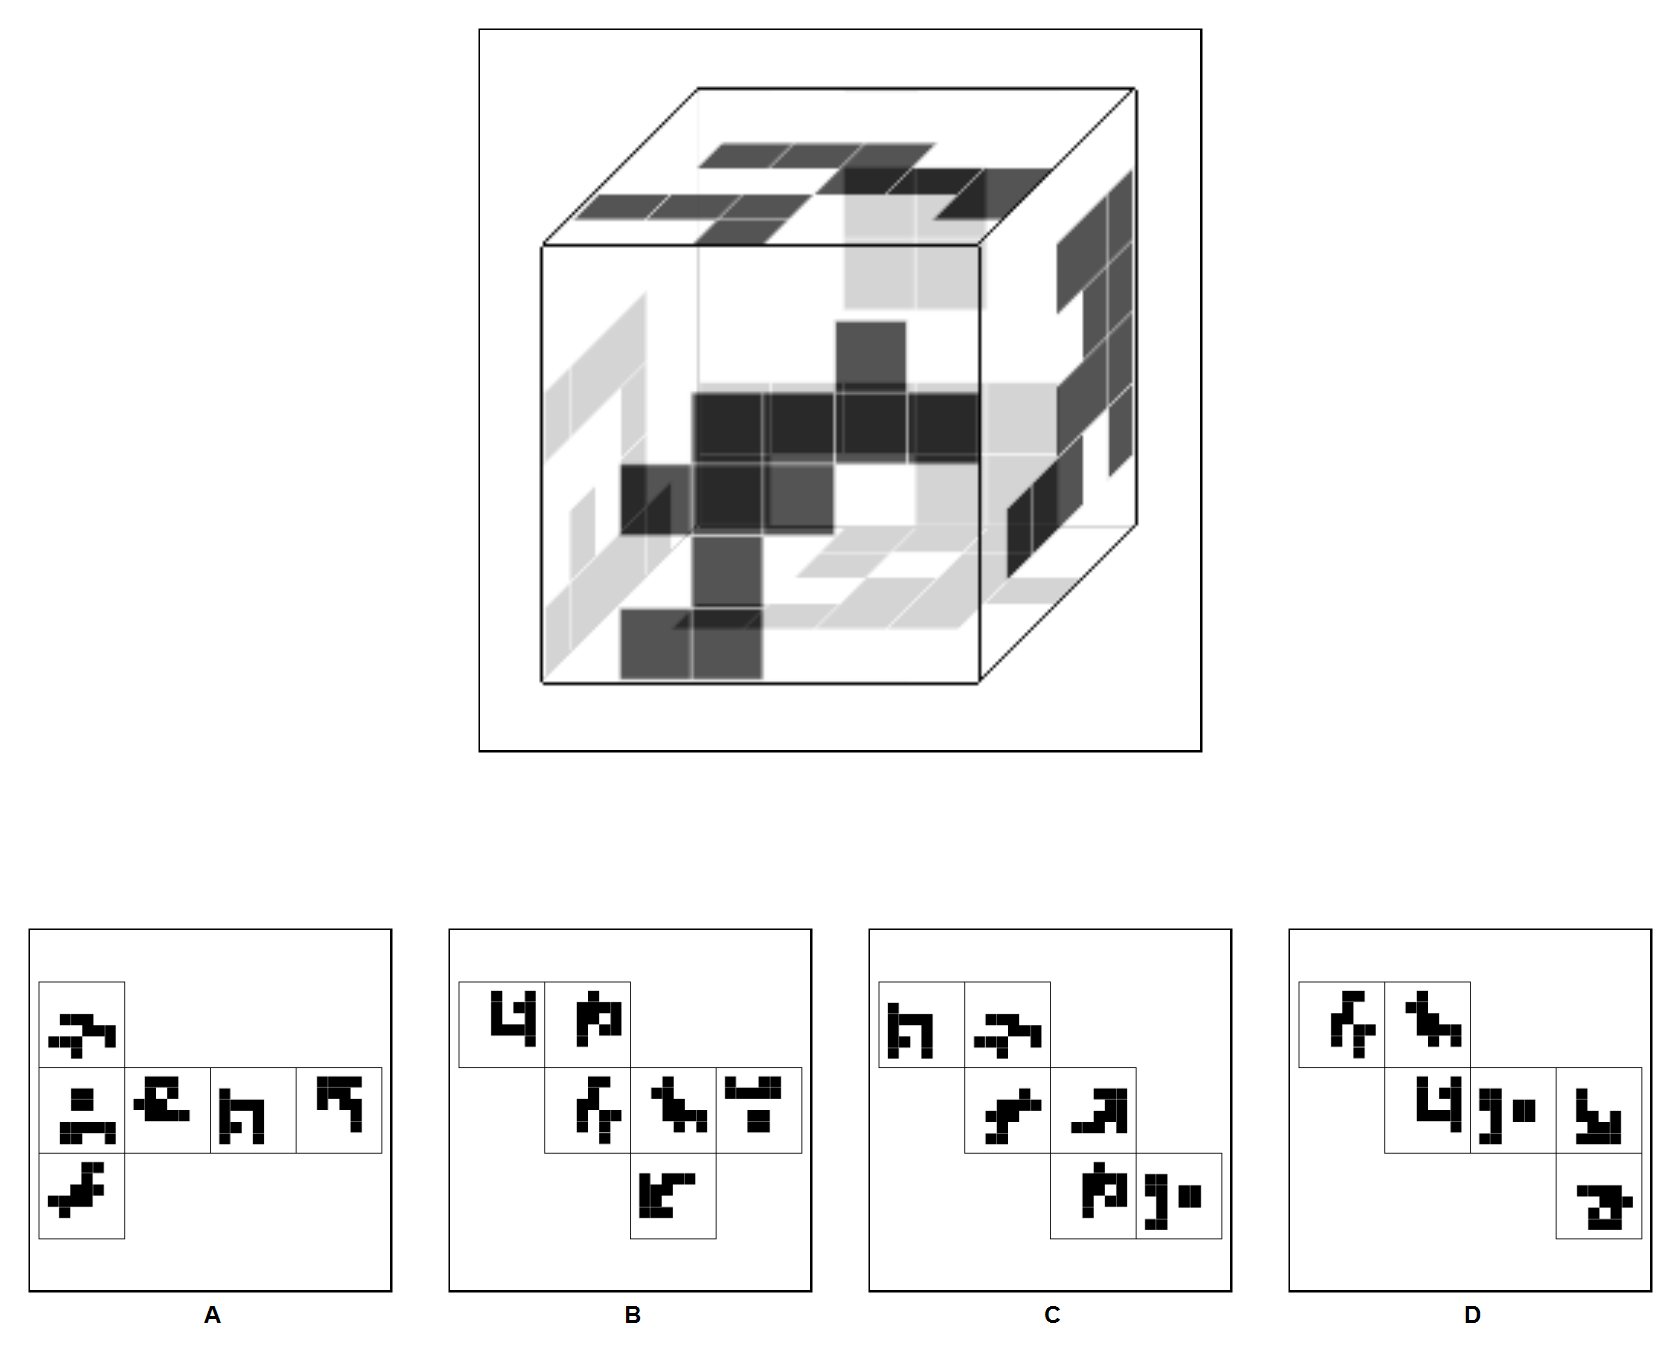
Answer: C